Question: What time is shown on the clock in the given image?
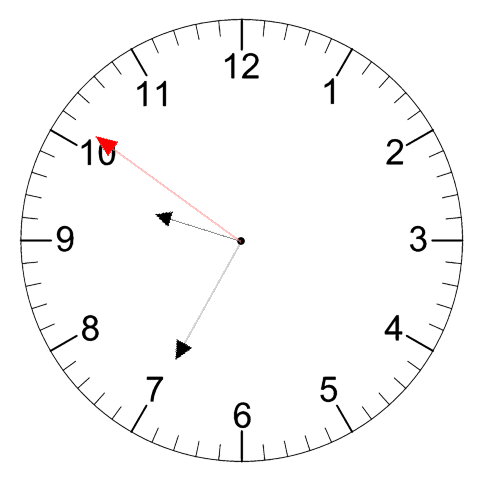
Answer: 09:34:51